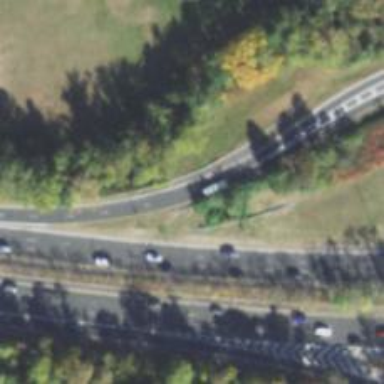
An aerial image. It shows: Asphalt motorway link.